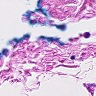
Metastatic tissue present: no